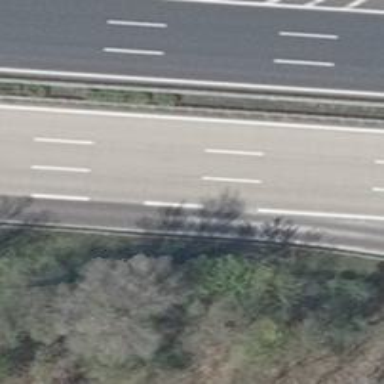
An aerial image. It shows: Motorway junction.